Field crop: maize
Growth stage: 2
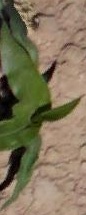
Species: maize